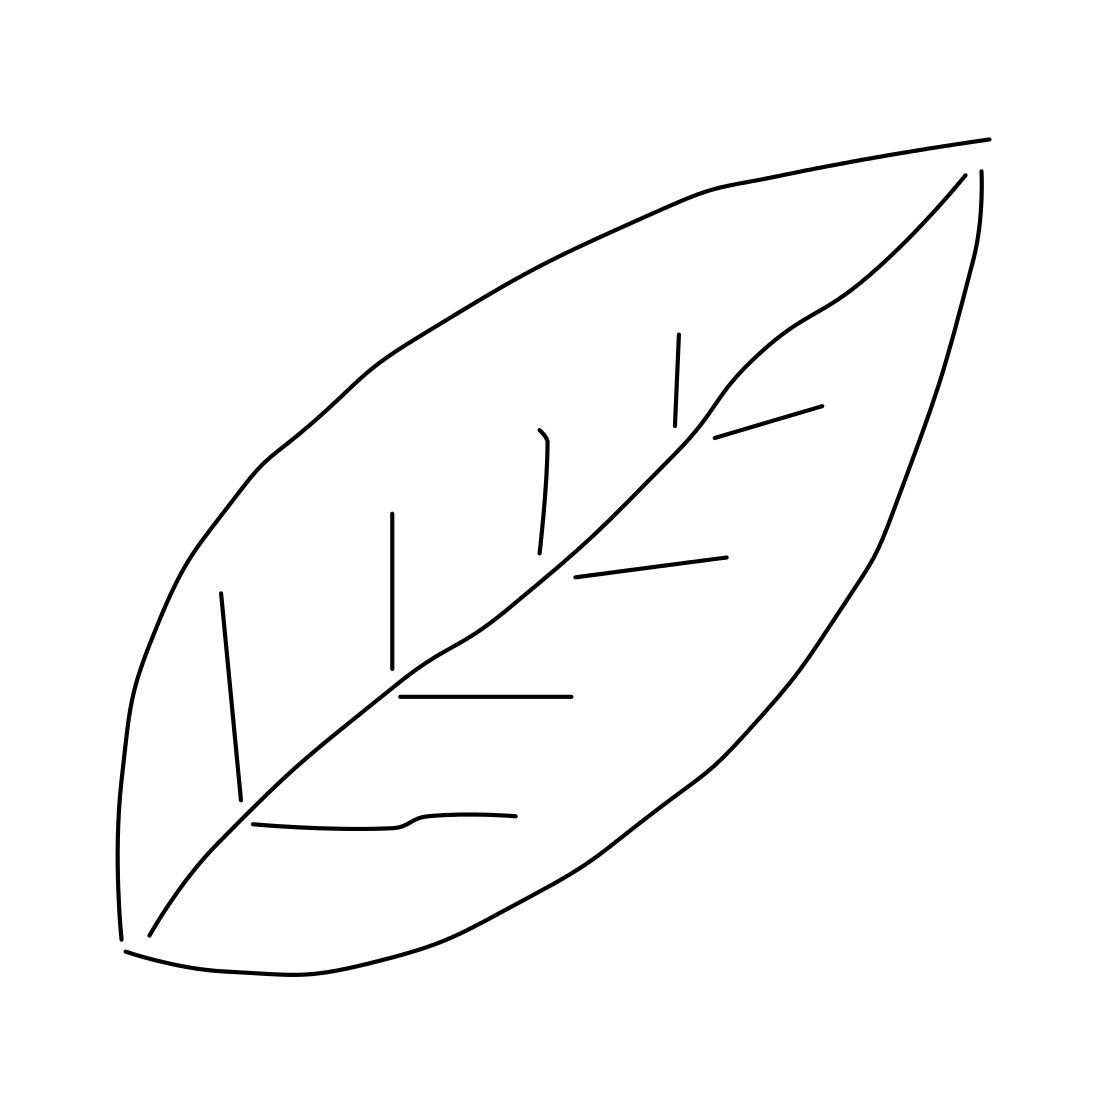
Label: leaf